Question: Clarification of what I'm trying to accomplish:
I have a website where all users can be "subscribers, entrepreneurs or investors". If a subscriber (of whom I have previously only asked for email) chooses to upload a business idea then that person will probably use the same e-mail address as before only this time adding a name. So I'd like to INSERT INTO, and if e-mail already exists - add the name, but only if there is not a name there already (so that a person cannot simply over write somebody else's details).
I've gotten this far:
'''
mysql_query("
INSERT INTO users
(email, name)
VALUES
('" .$epost. "', '" .$namn. "')
ON DUPLICATE KEY UPDATE
name=VALUES(name) -->[if name == '', else do nothing...]
");
'''
Now it replaces the current name with a new one if different.
I searched "on duplicate update if field empty"
and found:
<URL>
<URL>
<URL>
<URL>
<URL>
I believe kind of (?) <URL> but I haven't managed to make it work
This code:
'''
mysql_query("UPDATE users SET name='".$namn."'
WHERE email='".$epost."' AND name =''");
'''
updates the name, only if it's previously null, and that's what I'm after it does not insert a new record if email doesn't already exist.
My table

So I tried this:
'''
mysql_query("
INSERT INTO users
SELECT email, 'victoria' FROM users
WHERE email='victoria@hejsan.se' ON DUPLICATE KEY UPDATE name = 'victoria'
");
'''
and I tried this:
'''
mysql_query("
INSERT INTO users
SELECT email, 'yay' from users
WHERE email='victoria@hejsan.se'
ON DUPLICATE KEY
UPDATE name = values(name)
");
'''
from @Fluffeh 's answer
but nothing happens. Did i misinterpret the answer?
It just hit me that if someone already has an account then they should also have a password already, and so I'll just ask them to verify their password, and make sure I do an AJAX call while they insert their e-mail to see if the e-mail is already registered :) And so then this is no longer an issue, and I think that is the solution I'll go with. !)
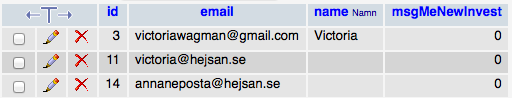
Answer: The only way that you could use the 'insert .... on duplicate key...' syntax to solve your issue would be if 'name' and 'email' made a composite key - and I think you would be better off using an auto_increment as a primary key.
You might have to put a little logic into the PHP to do a check first, then insert or update - or write a function to do that same test for you - but neither will be a simply query that you can just fire off.
Edit: Not sure if this is what you want to do, but I think that the best solution for your requirements is to actually use two tables in a one to many relationship.
'''
Table-Users
id | email | name
create table users(
id int(10) not null auto_increment,
email varchar(100),
name varchar(100),
primary key(email, name)
);
Table-Ideas
id | userID | idea
create table users(
id int(10) not null auto_increment primary key,
userID int(10) not null,
idea text
);
'''
With the primary key on the table, you can safetly do an 'insert... duplicate...' without worrying about over-writing folks. The second table will however allow you to have the ideas stored safetly locked to the user, and let you have a number of ideas per user. As the relationship is the 'users.id' to 'ideas.userID' you won't lose who owns it even if their details are updated.
Edit: (aka, ZOMG )
'''
$query="
update users
set name='".$userName."'
where
email='".$userEmail."'
and name is null";
'''
Edit 2: (aka, )
'''
insert into users
select email, '".$namn."' from users where email='".$epost."'
on duplicate key
update name = values (name);
'''
and here it is working:
'''
mysql> create table test1 (myName varchar(10) unique, myEmail varchar(10));
Query OK, 0 rows affected (0.02 sec)
mysql> insert into test1 values ('Tom','something');
Query OK, 1 row affected (0.01 sec)
mysql> insert into test1 values('Nick',null);
Query OK, 1 row affected (0.00 sec)
mysql> select * from test1;
+--------+-----------+
| myName | myEmail |
+--------+-----------+
| Tom | something |
| Nick | NULL |
+--------+-----------+
2 rows in set (0.00 sec)
mysql> insert into test1 select myName, myEmail from test1
where myName='Tom' on duplicate key update myEmail = values (myEmail);
Query OK, 0 rows affected (0.00 sec)
Records: 1 Duplicates: 0 Warnings: 0
mysql> select * from test1;
+--------+-----------+
| myName | myEmail |
+--------+-----------+
| Tom | something |
| Nick | NULL |
+--------+-----------+
2 rows in set (0.00 sec)
mysql> insert into test1 select 'Tom', myEmail from test1
where myName='Tom' on duplicate key update myEmail = values (myEmail);
Query OK, 0 rows affected (0.00 sec)
Records: 1 Duplicates: 0 Warnings: 0
mysql> select * from test1;
+--------+-----------+
| myName | myEmail |
+--------+-----------+
| Tom | something |
| Nick | NULL |
+--------+-----------+
2 rows in set (0.00 sec)
mysql> insert into test1 select myName, 'Something Else' from test1
where myName='Tom' on duplicate key update myEmail = values (myEmail);
Query OK, 2 rows affected, 1 warning (0.01 sec)
Records: 1 Duplicates: 1 Warnings: 1
mysql> select * from test1;
+--------+------------+
| myName | myEmail |
+--------+------------+
| Tom | Something |
| Nick | NULL |
+--------+------------+
2 rows in set (0.00 sec)
mysql> insert into test1 select myName, null from test1
where myName='Nick' on duplicate key update myEmail = values (myEmail);
Query OK, 0 rows affected (0.00 sec)
Records: 1 Duplicates: 0 Warnings: 0
mysql> select * from test1;
+--------+------------+
| myName | myEmail |
+--------+------------+
| Tom | Something |
| Nick | NULL |
+--------+------------+
2 rows in set (0.00 sec)
mysql> insert into test1 select myName, 'yay' from test1
where myName='Nick' on duplicate key update myEmail = values (myEmail);
Query OK, 2 rows affected (0.01 sec)
Records: 1 Duplicates: 1 Warnings: 0
mysql> select * from test1;
+--------+------------+
| myName | myEmail |
+--------+------------+
| Tom | Something |
| Nick | yay |
+--------+------------+
2 rows in set (0.00 sec)
'''
Edit 3: Try this for your '$query'
'''
insert into table1 select coalesce(email,'".$epost."') as email, coalesce(name,'".$namn."') as name from table1
where email='".$epost."' on duplicate key update name = values (name);
'''